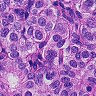
Metastatic tissue present: yes